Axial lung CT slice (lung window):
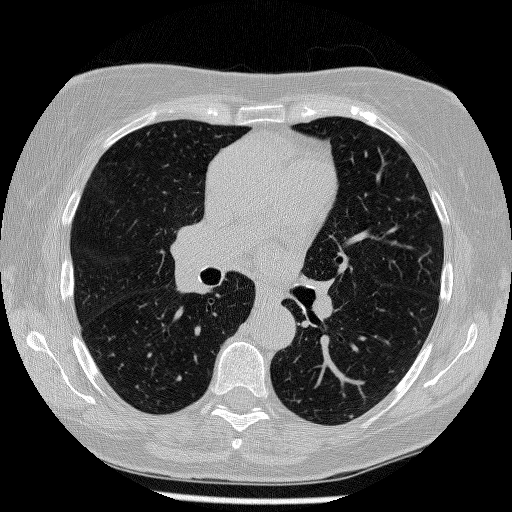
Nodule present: no